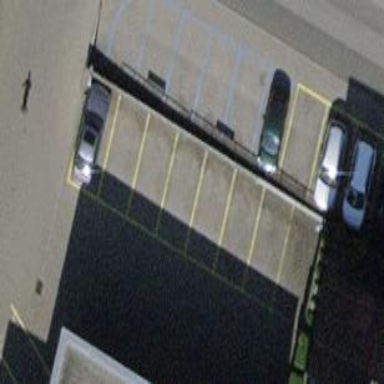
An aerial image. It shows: Parking area with asphalt surface.